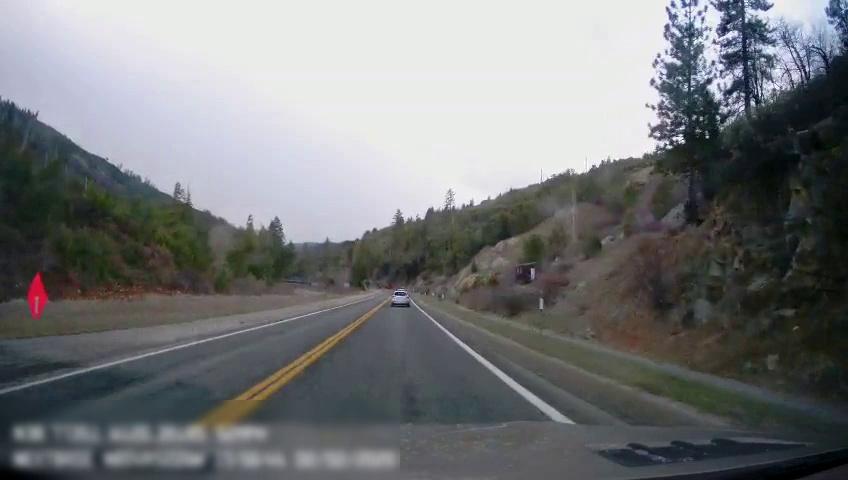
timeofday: Day
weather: Cloudy
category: Drivable Space
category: Vehicles | Car
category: Lanes | Current Lane
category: Lanes | Current Lane
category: Lanes | Opposite Lane